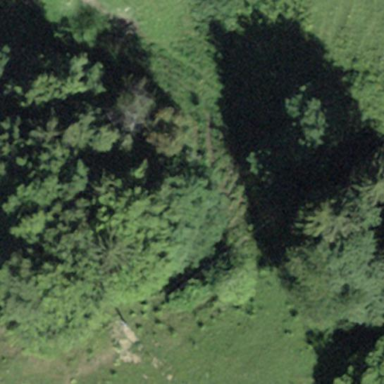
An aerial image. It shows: Forest area.